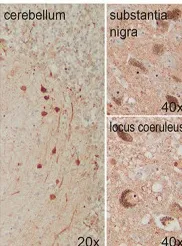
Pituitary. The neurohypophysis. Lower half) demonstrated massive lymphocytic infiltration.
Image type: pathology (immunostaining)